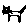
Label: cat